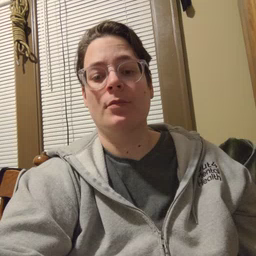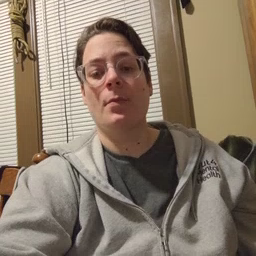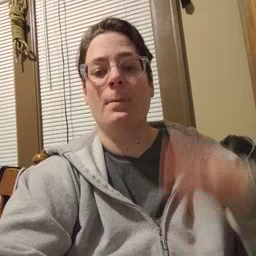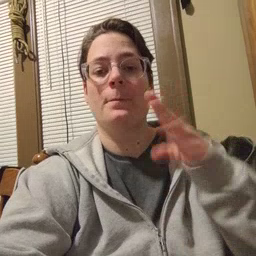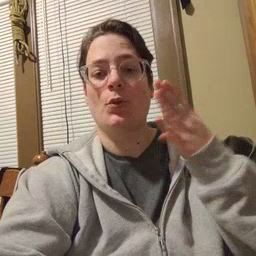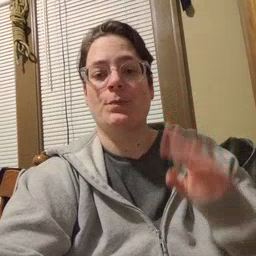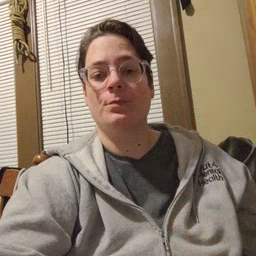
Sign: blue